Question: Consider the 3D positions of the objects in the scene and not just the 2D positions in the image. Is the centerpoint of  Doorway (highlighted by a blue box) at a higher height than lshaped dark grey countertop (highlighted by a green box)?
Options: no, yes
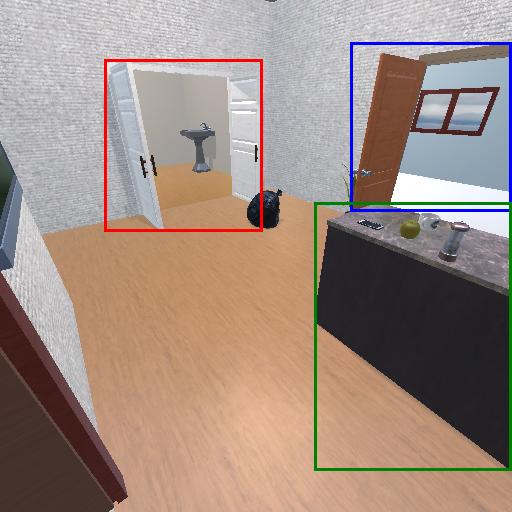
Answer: no